Interaction volume radius: 10 \u00c5
Interaction volume height: 25 \u00c5
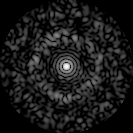
Disorder parameter: 0.8219